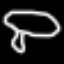
Label: mushroom